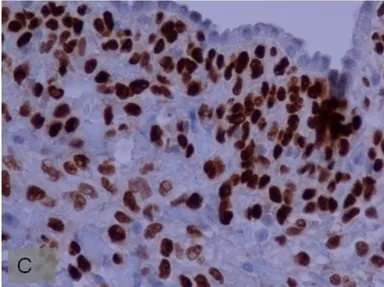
Lesional cells show focal staining with antibody to HMB 45 antigen; C.
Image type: pathology (immunostaining)